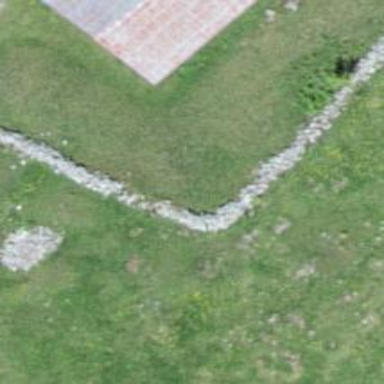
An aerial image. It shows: Wall barrier.